Problem: wiki_race (2023, round2)

You and some friends are playing [Wiki Race](https://en.wikipedia.org/wiki/Wikipedia:Wiki\_Game) on an online encyclopedia of \(N\) pages, numbered from \(1\) to \(N\). Page \(i\) covers \(M_i\) topics \(S_{i,1}\) ... \(S_{i,M_i}\), each a string of lowercase letters. Each player starts on a unique page, and will race to reach page \(1\) (the target page) by repeatedly clicking to neighboring pages.

Unfortunately, someone out there has already published the shortest path from each page to page \(1\) for the whole internet to see. This forms a tree structure with page \(1\) as the root, and edges directed upwards from each descendent page. In particular, you and your friends all know that at each page \(i > 1\), one should click to the neighboring page \(P_i\) for the fastest route to page \(1\).

In light of this, all players have agreed to a new rule that each page should be visited by exactly one person per game. This means that once a player hits a page someone has already visited, their upward path ends there and the player loses. Formally, we can express each game's outcome as a partition of the tree into vertex-disjoint paths, with each path's upper endpoint always having an edge to a node on another player's path (except the winner, whose upper endpoint is page \(1\)).

After playing the game for so long, you're all starting to realize that "*it's not about winning, but the knowledge acquired along the way!*"

For a given partition of the tree into paths, a topic is _mutually-learned_ by all players if every path has at least one page covering that topic. You'd like to know, across all possible partitions of paths, all topics that could be mutually-learned.

# Constraints

\(1 \leq T \leq 30\)
\(2 \leq N \leq 1{,}000{,}000\)
\(1 \leq P_i \leq N\)
\(1 \leq M_i \leq 100{,}000\)
\(1 \leq |S_{i,j}| \leq 10\)
\(S_{i,j}\) consists only of lowercase letters ('`a`'..'`z`').
The sum of \(N\) across all test cases is at most \(3{,}000{,}000\).
The sum of \(M_i\) across all test cases is at most \(8{,}000{,}000\).

# Input Format

Input begins with an integer \(T\), the number of test cases. For each case, there is first a line containing a single integer \(N\). Then, there is a line containing \(N - 1\) integers \(P_2, ..., P_N\). Then, \(N\) lines follow, the \(i\)th of which contains the integer \(M_i\), followed by strings \(S_{i,1}\) ... \(S_{i,M_i}\).

# Output Format

For the \(i\)th test case, print "`Case #i:` " followed by the number of topics that can be mutually-learned.

# Sample Explanation

The three sample cases are depicted below:

{{PHOTO_ID:636025968710743|WIDTH:600}}

In the first case:
* "gouda" is mutually-learned in the partition \(\{\{4\}, \{6, 5, 2\}, \{3, 1\}\}\)
* "cheddar" is mutually-learned in the partition \(\{\{4, 2\}, \{6, 5\}, \{3, 1\}\}\)
* "edam" is mutually-learned in the same partition as "cheddar" as well as in other partitions such as \(\{\{4, 2, 1\}, \{6\}, \{5\}, \{3\}\}\)
* "gjetost", "gruyere", and "mozzarella" can never be mutually-learned

In the second case, the only topic that can be mutually-learned is "earth".

In the third case, the partition \(\{\{1, 2, 3\}\}\) makes all three topics mutually-learned.

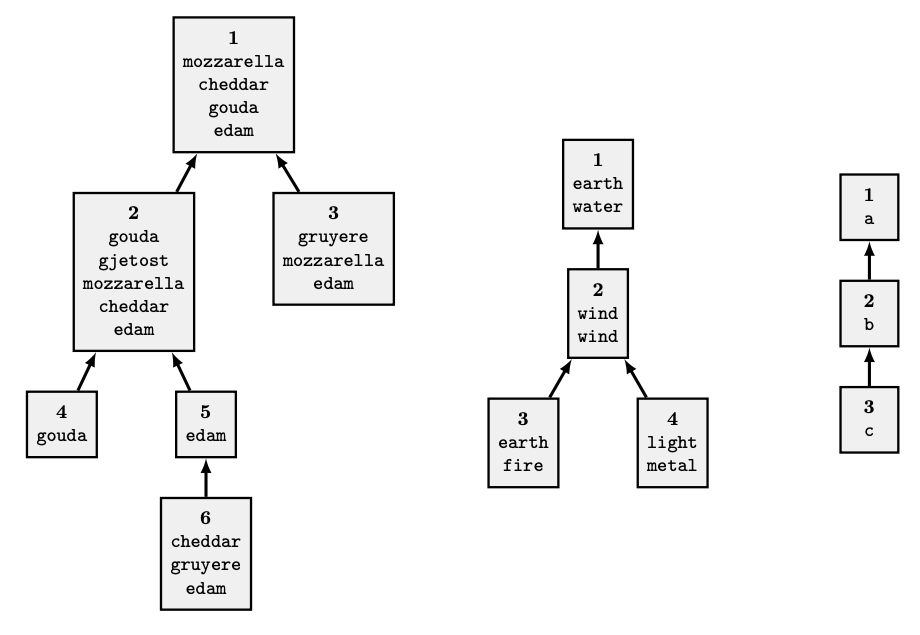

Sample input:
3
6
1 1 2 2 5
4 mozzarella cheddar gouda edam
5 gouda gjetost mozzarella cheddar edam
3 gruyere mozzarella edam
1 gouda
1 edam
3 cheddar gruyere edam
4
1 2 2
2 earth water
2 wind wind
2 earth fire
2 light metal
3
1 2
1 a
1 b
1 c

Sample output:
Case #1: 3
Case #2: 1
Case #3: 3

Solution:
Let \(L\) be the number of leaves in the tree. A partition that optimally learns topics for all players might as well start each player's path from a leaf. Therefore there can be at most \(L\) paths to consider in a given partition.

Let \(F(s)\) be the frequency of topic \(s\) in the input. If a topic \(s\) is mutually-learnable, then it must be that \(F(s) \ge L\). This means there can be at most \(\mathcal{O}((\sum M_i) / L)\) candidate words. Assuming we have an \(\mathcal{O}(L)\) algorithm to verify that a candidate word is mutually-learnable, then we would have an overall running time of \(\mathcal{O}((\sum M_i) / L) * \mathcal{O}(L) = \mathcal{O}(\sum M_i)\), which is sufficient.

We can compress the tree by merging "lines", or sequences of nodes with only one child each. This can be done with a DFS, where if we reach a node \(u\) with \(1\) child, we repeatedly "reel up" the single-child chain (merging the topic lists into node \(u\)), Once the last single-child's children has become \(u\)'s children, we branch out from \(u\).

With this compression, we guarantee that each tree node has at least \(2\) children. This means that the numbers of nodes at each level from the bottom to the root will be limited by \(L\), \(\frac{L}{2}\), \(\frac{L}{4}\), …, \(1\). The total sum of this geometric series, as we should know, is \(\mathcal{O}(L)\).

To check each candidate word, we can do a DFS on the compressed tree, resolving the problem bottom-up. If we find the string in the root of the subtree, we pair it with any leaf needing it. However, if at any time a subtree has two leaves or more with no matches, that topic can’t be mutually-learned.

#include <iostream>
#include <unordered_map>
#include <unordered_set>
#include <vector>
using namespace std;

int N, leaves;
vector<vector<int>> ch;
vector<unordered_set<string>> S(N);

// Collapse nodes with 1 ch, u->v->(w1,w2,...) into u->(w1, w2, ...).
void dfs1(int u) {
  if (ch[u].empty()) {
    leaves++;
    return;
  }
  while (ch[u].size() == 1) {
    int v = ch[u][0];
    S[u].insert(S[v].begin(), S[v].end());
    ch[u] = ch[v];
  }
  for (int v : ch[u]) {
    dfs1(v);
  }
}

int dfs2(int u, const string &s) {
  if (ch[u].empty()) {
    return S[u].count(s);
  }
  int has = 0;
  for (int v : ch[u]) {
    int res = dfs2(v, s);
    if (res == -1) {
      return -1;
    }
    has += res;
  }
  if (has == (int)ch[u].size()) {
    return 1;
  }
  if (has + 1 == (int)ch[u].size()) {
    return S[u].count(s);
  }
  return -1;
}

int solve() {
  cin >> N;
  ch.assign(N, {});
  S.assign(N, {});
  for (int i = 1, p; i < N; i++) {
    cin >> p;
    ch[p - 1].push_back(i);
  }
  unordered_map<string, int> freq;
  for (int i = 0, m; i < N; i++) {
    cin >> m;
    string s;
    for (int j = 0; j < m; j++) {
      cin >> s;
      S[i].insert(s);
      freq[s]++;
    }
  }
  // Collapse any single child chains in the tree, and count leaves.
  leaves = 0;
  dfs1(0);
  // Try all words with freq[k] >= L (there can only be O(W/L).
  int ans = 0;
  for (const auto &[s, f] : freq) {
    if (f >= leaves && dfs2(0, s) == 1) {
      ans++;
    }
  }
  return ans;
}

int main() {
  ios_base::sync_with_stdio(false);
  cin.tie(nullptr);
  int T;
  cin >> T;
  for (int t = 1; t <= T; t++) {
    cout << "Case #" << t << ": " << solve() << endl;
  }
  return 0;
}